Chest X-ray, PA view. Patient: 26 years old, sex M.
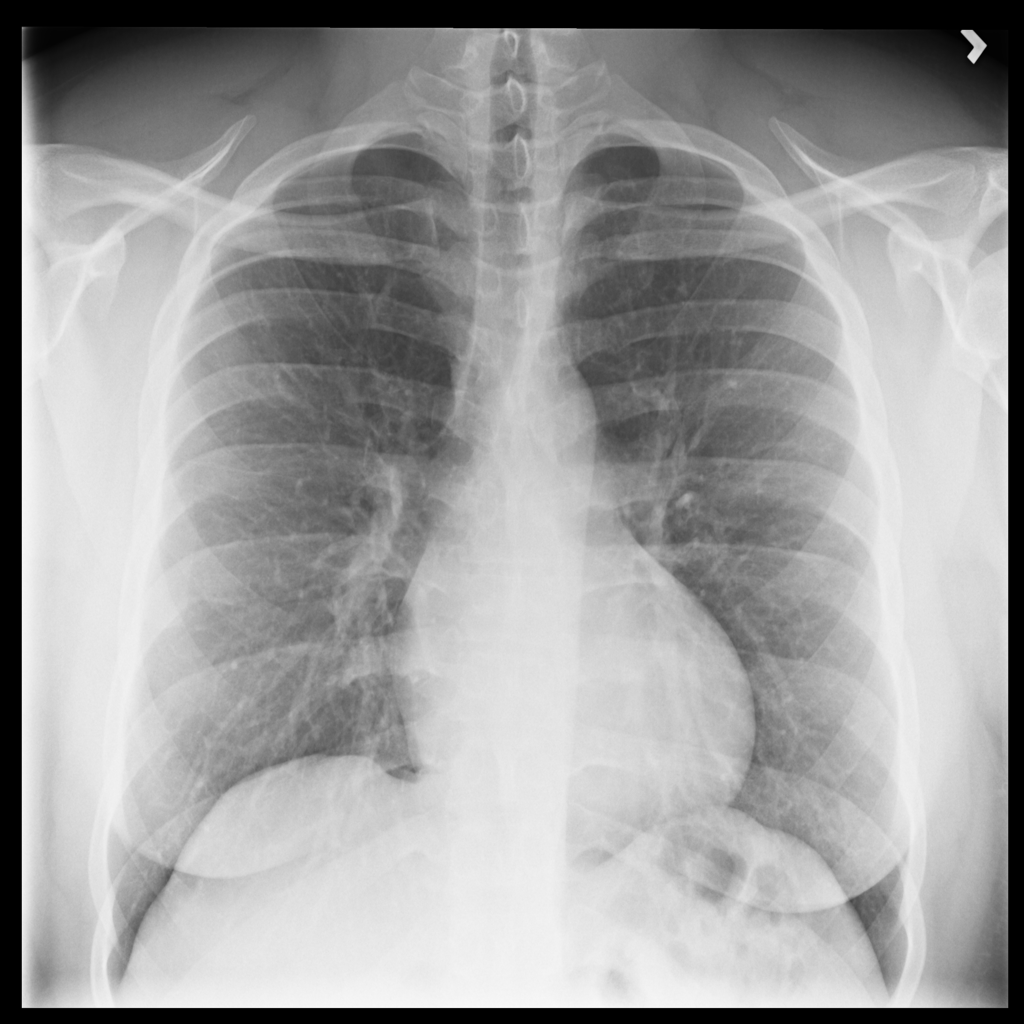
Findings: No Finding